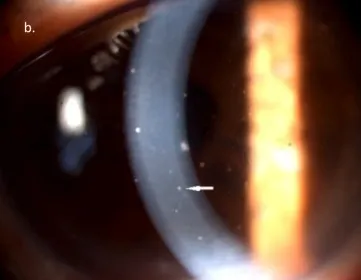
B. The keratic precipitate (white arrow) reduced after starting on treatment.
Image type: medical_photograph (other_medical_photograph)